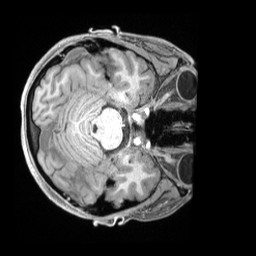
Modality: T1w
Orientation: axial
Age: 19
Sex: female
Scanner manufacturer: siemens
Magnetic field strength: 3 T
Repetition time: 2.4 s
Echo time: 0.00226 s